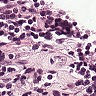
Metastatic tissue present: no